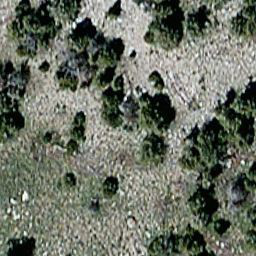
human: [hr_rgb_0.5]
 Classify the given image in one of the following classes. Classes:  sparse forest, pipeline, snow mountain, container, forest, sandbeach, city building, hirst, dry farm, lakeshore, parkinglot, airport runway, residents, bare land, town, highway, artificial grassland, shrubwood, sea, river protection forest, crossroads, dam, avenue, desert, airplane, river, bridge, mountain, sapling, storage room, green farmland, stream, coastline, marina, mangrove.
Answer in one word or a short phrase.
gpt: sparse forest